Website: home-depot
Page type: cart
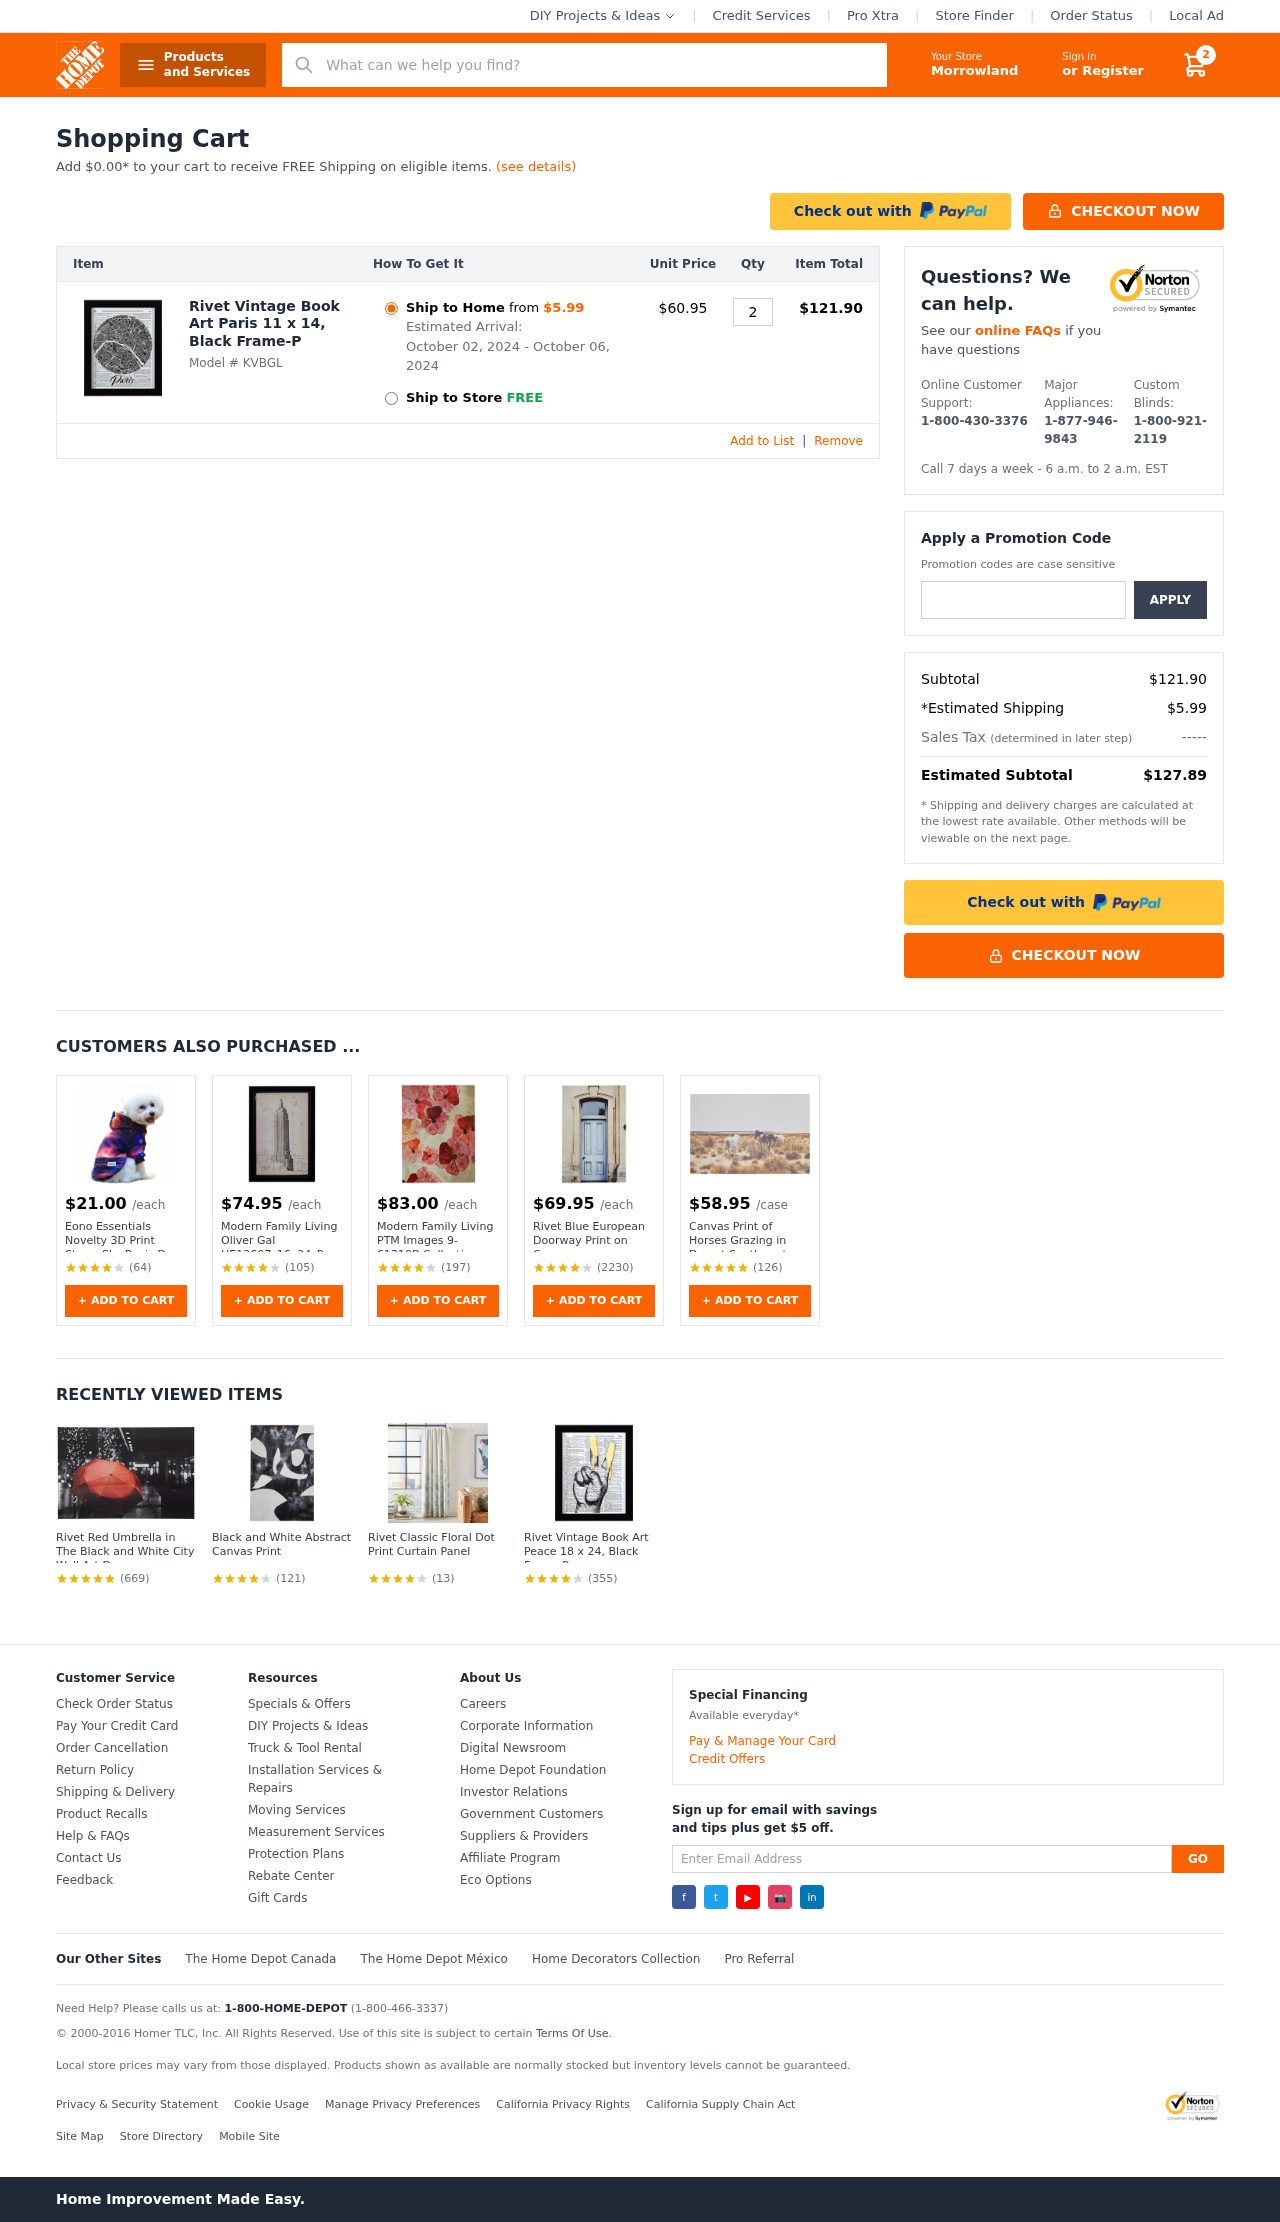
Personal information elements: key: PII_CITY
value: Morrowland
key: PII_PROMO_CODE
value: DEAL1870
Product elements: key: PRODUCT1_NAME
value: Rivet Vintage Book Art Paris 11 x 14, Black Frame-P
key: PRODUCT1_PRICE
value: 60.95
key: PRODUCT1_QUANTITY
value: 2
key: PRODUCT2_PRICE
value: $21.00
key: PRODUCT2_NAME
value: Eono Essentials Novelty 3D Print Starry Sky Basic Dog Hoodie Polyester Pet Sweatshirt for Small Medi
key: PRODUCT2_NUM_RATINGS
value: (64)
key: PRODUCT3_PRICE
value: $74.95
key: PRODUCT3_NAME
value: Modern Family Living Oliver Gal HE12607_16x24_Paper_Flat_NLC Wall Art
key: PRODUCT3_NUM_RATINGS
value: (105)
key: PRODUCT4_PRICE
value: $83.00
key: PRODUCT4_NAME
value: Modern Family Living PTM Images 9-61310B Collection Gallery Wrapped Canvas Wall Art
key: PRODUCT4_NUM_RATINGS
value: (197)
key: PRODUCT5_PRICE
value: $69.95
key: PRODUCT5_NAME
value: Rivet Blue European Doorway Print on Canvas
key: PRODUCT5_NUM_RATINGS
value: (2230)
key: PRODUCT6_PRICE
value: $58.95
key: PRODUCT6_NAME
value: Canvas Print of Horses Grazing in Desert Southwest Wall Art
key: PRODUCT6_NUM_RATINGS
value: (126)
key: PRODUCT7_NAME
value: Rivet Red Umbrella in The Black and White City Wall Art Decor
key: PRODUCT7_NUM_RATINGS
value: (669)
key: PRODUCT8_NAME
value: Black and White Abstract Canvas Print
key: PRODUCT8_NUM_RATINGS
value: (121)
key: PRODUCT9_NAME
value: Rivet Classic Floral Dot Print Curtain Panel
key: PRODUCT9_NUM_RATINGS
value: (13)
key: PRODUCT10_NAME
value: Rivet Vintage Book Art Peace 18 x 24, Black Frame-P
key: PRODUCT10_NUM_RATINGS
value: (355)
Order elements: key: ORDER_NUM_ITEMS
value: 2
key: AMOUNT_TO_FREE_SHIPPING
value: $0.00
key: ORDER_SHIPPING_DATE
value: October 02, 2024
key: ORDER_DELIVERY_DATE
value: October 06, 2024
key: ORDER_ITEM_TOTAL
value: $121.90
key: ORDER_SUBTOTAL
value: $121.90
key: ORDER_SHIPPING_COST
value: $5.99
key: ORDER_TOTAL
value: $127.89
Search elements: key: HEADER_SEARCH
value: What can we help you find?